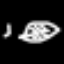
Label: leaf